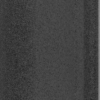
Label: dusty